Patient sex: F
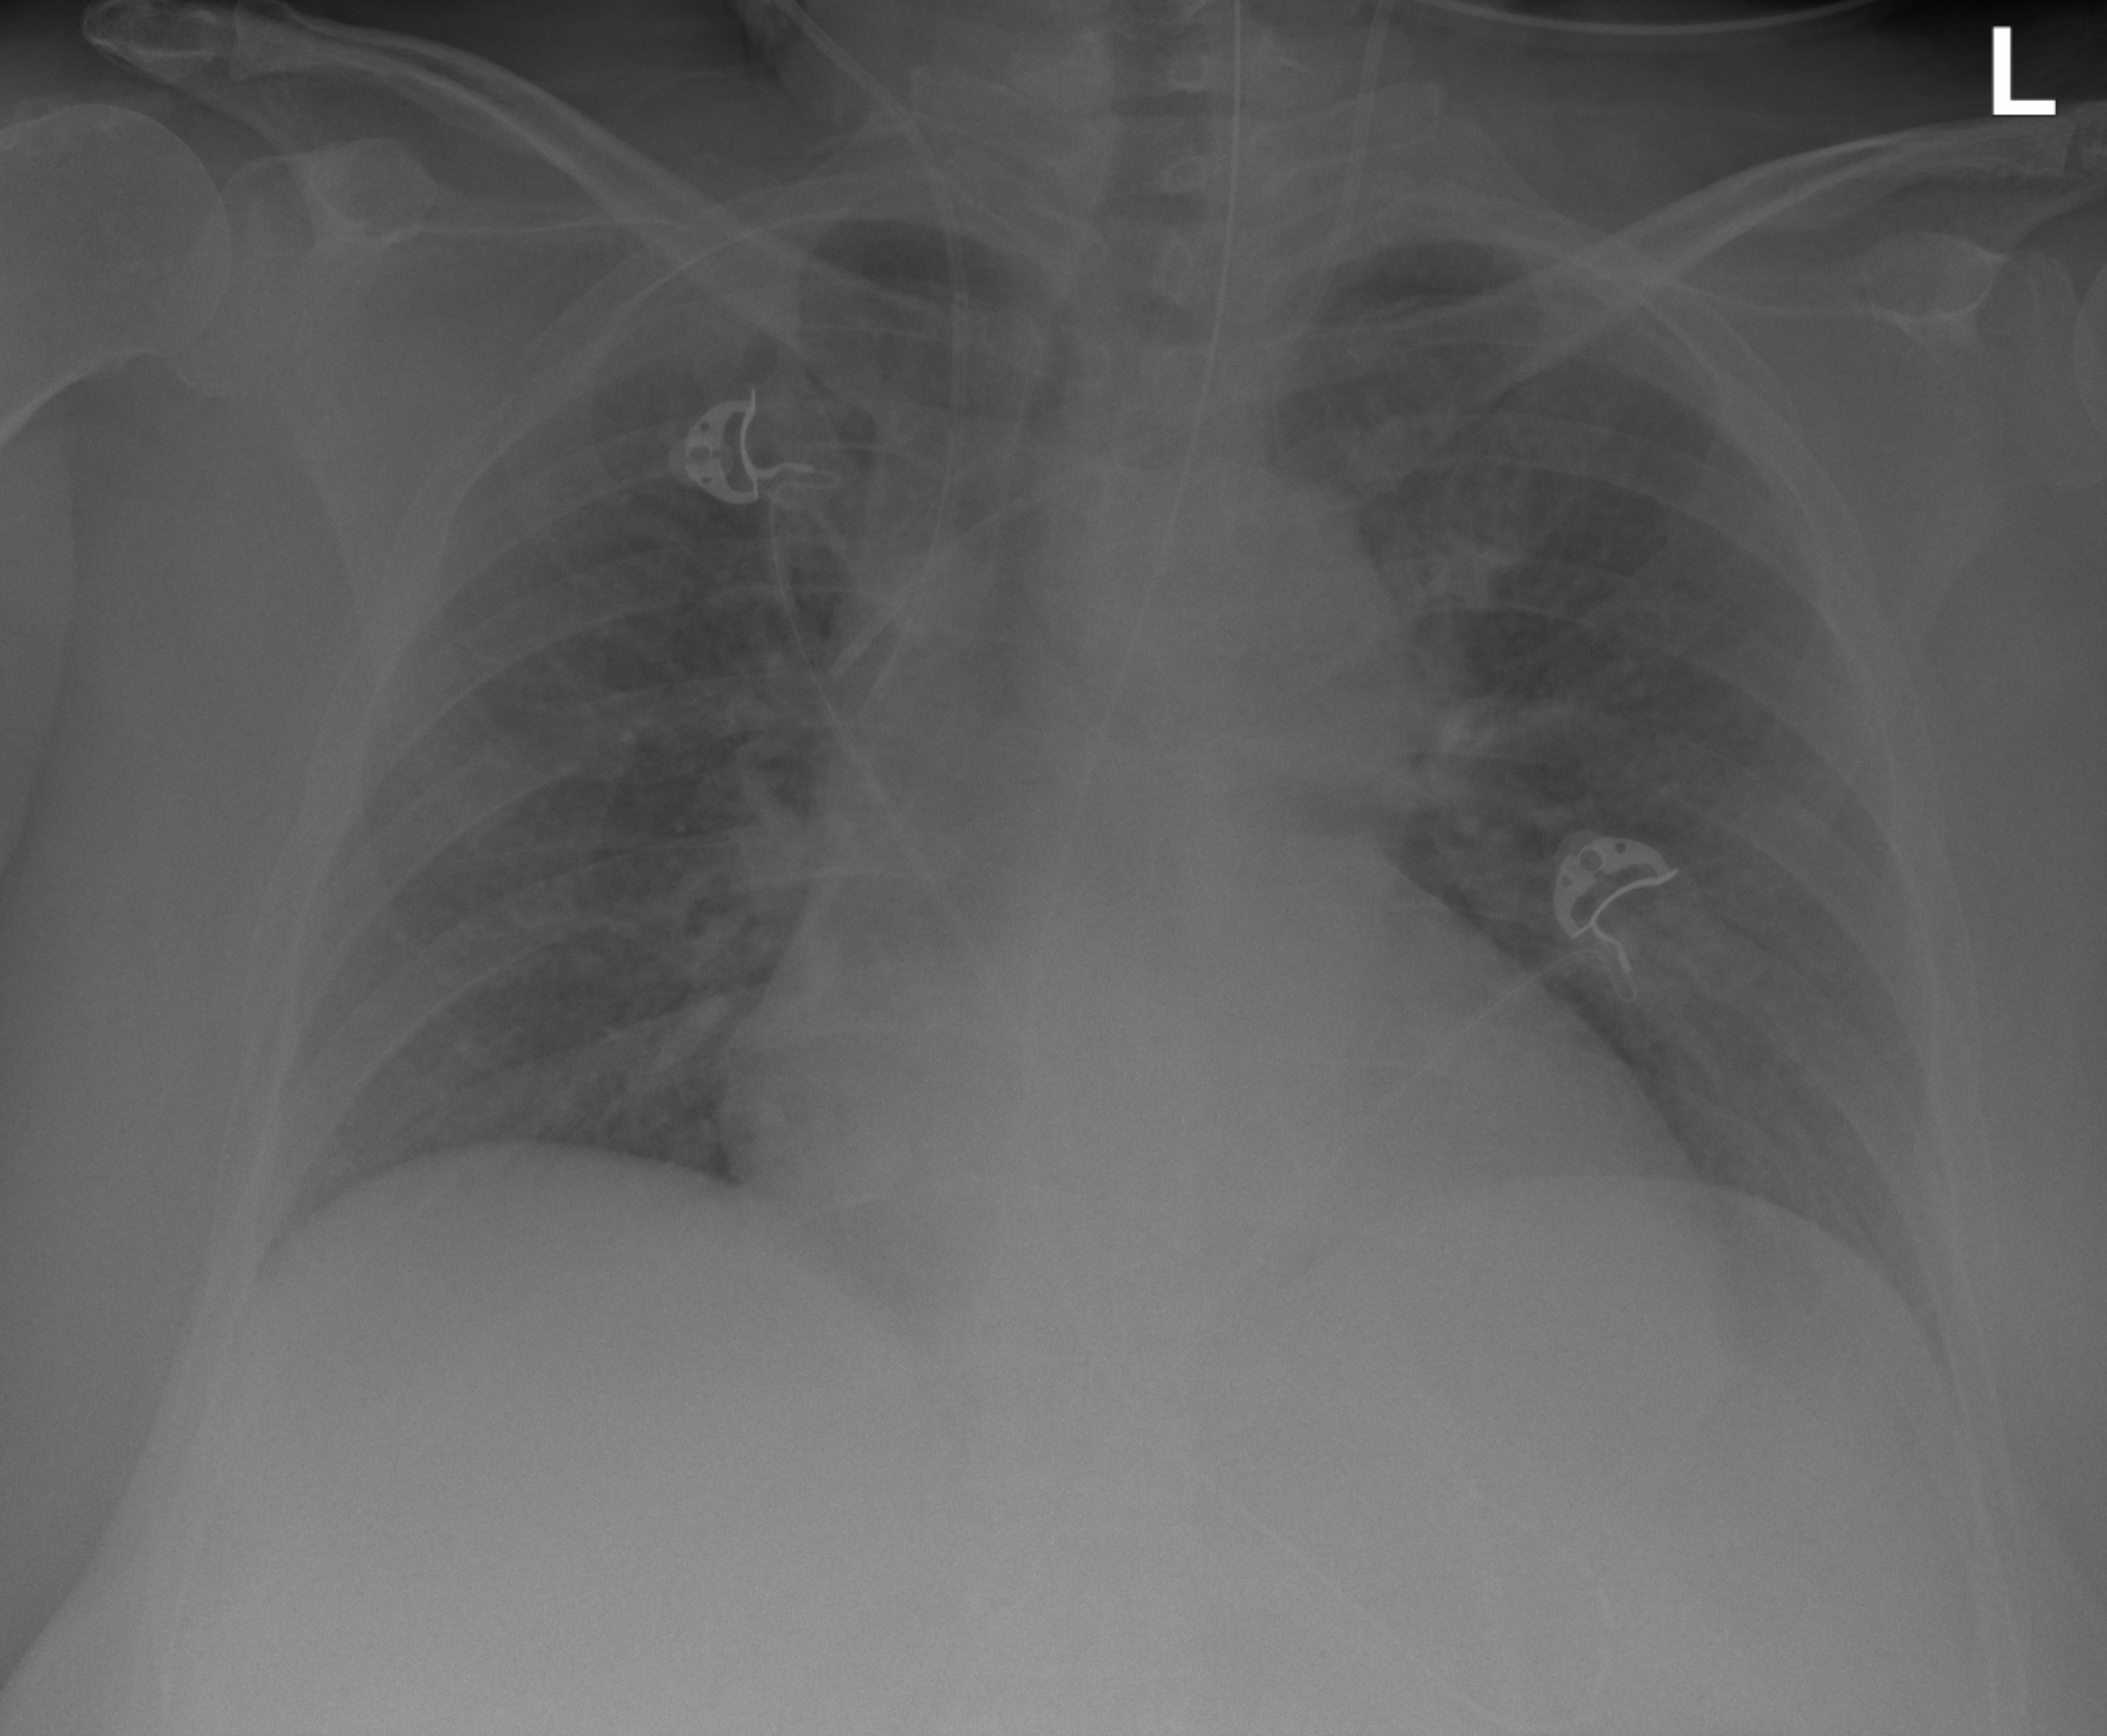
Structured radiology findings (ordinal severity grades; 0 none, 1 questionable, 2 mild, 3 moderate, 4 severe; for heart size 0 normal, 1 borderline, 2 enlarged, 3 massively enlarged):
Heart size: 1
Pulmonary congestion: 2
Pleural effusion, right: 0
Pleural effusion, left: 0
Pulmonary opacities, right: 2
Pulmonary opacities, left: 2
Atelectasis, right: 2
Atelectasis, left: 0